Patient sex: M
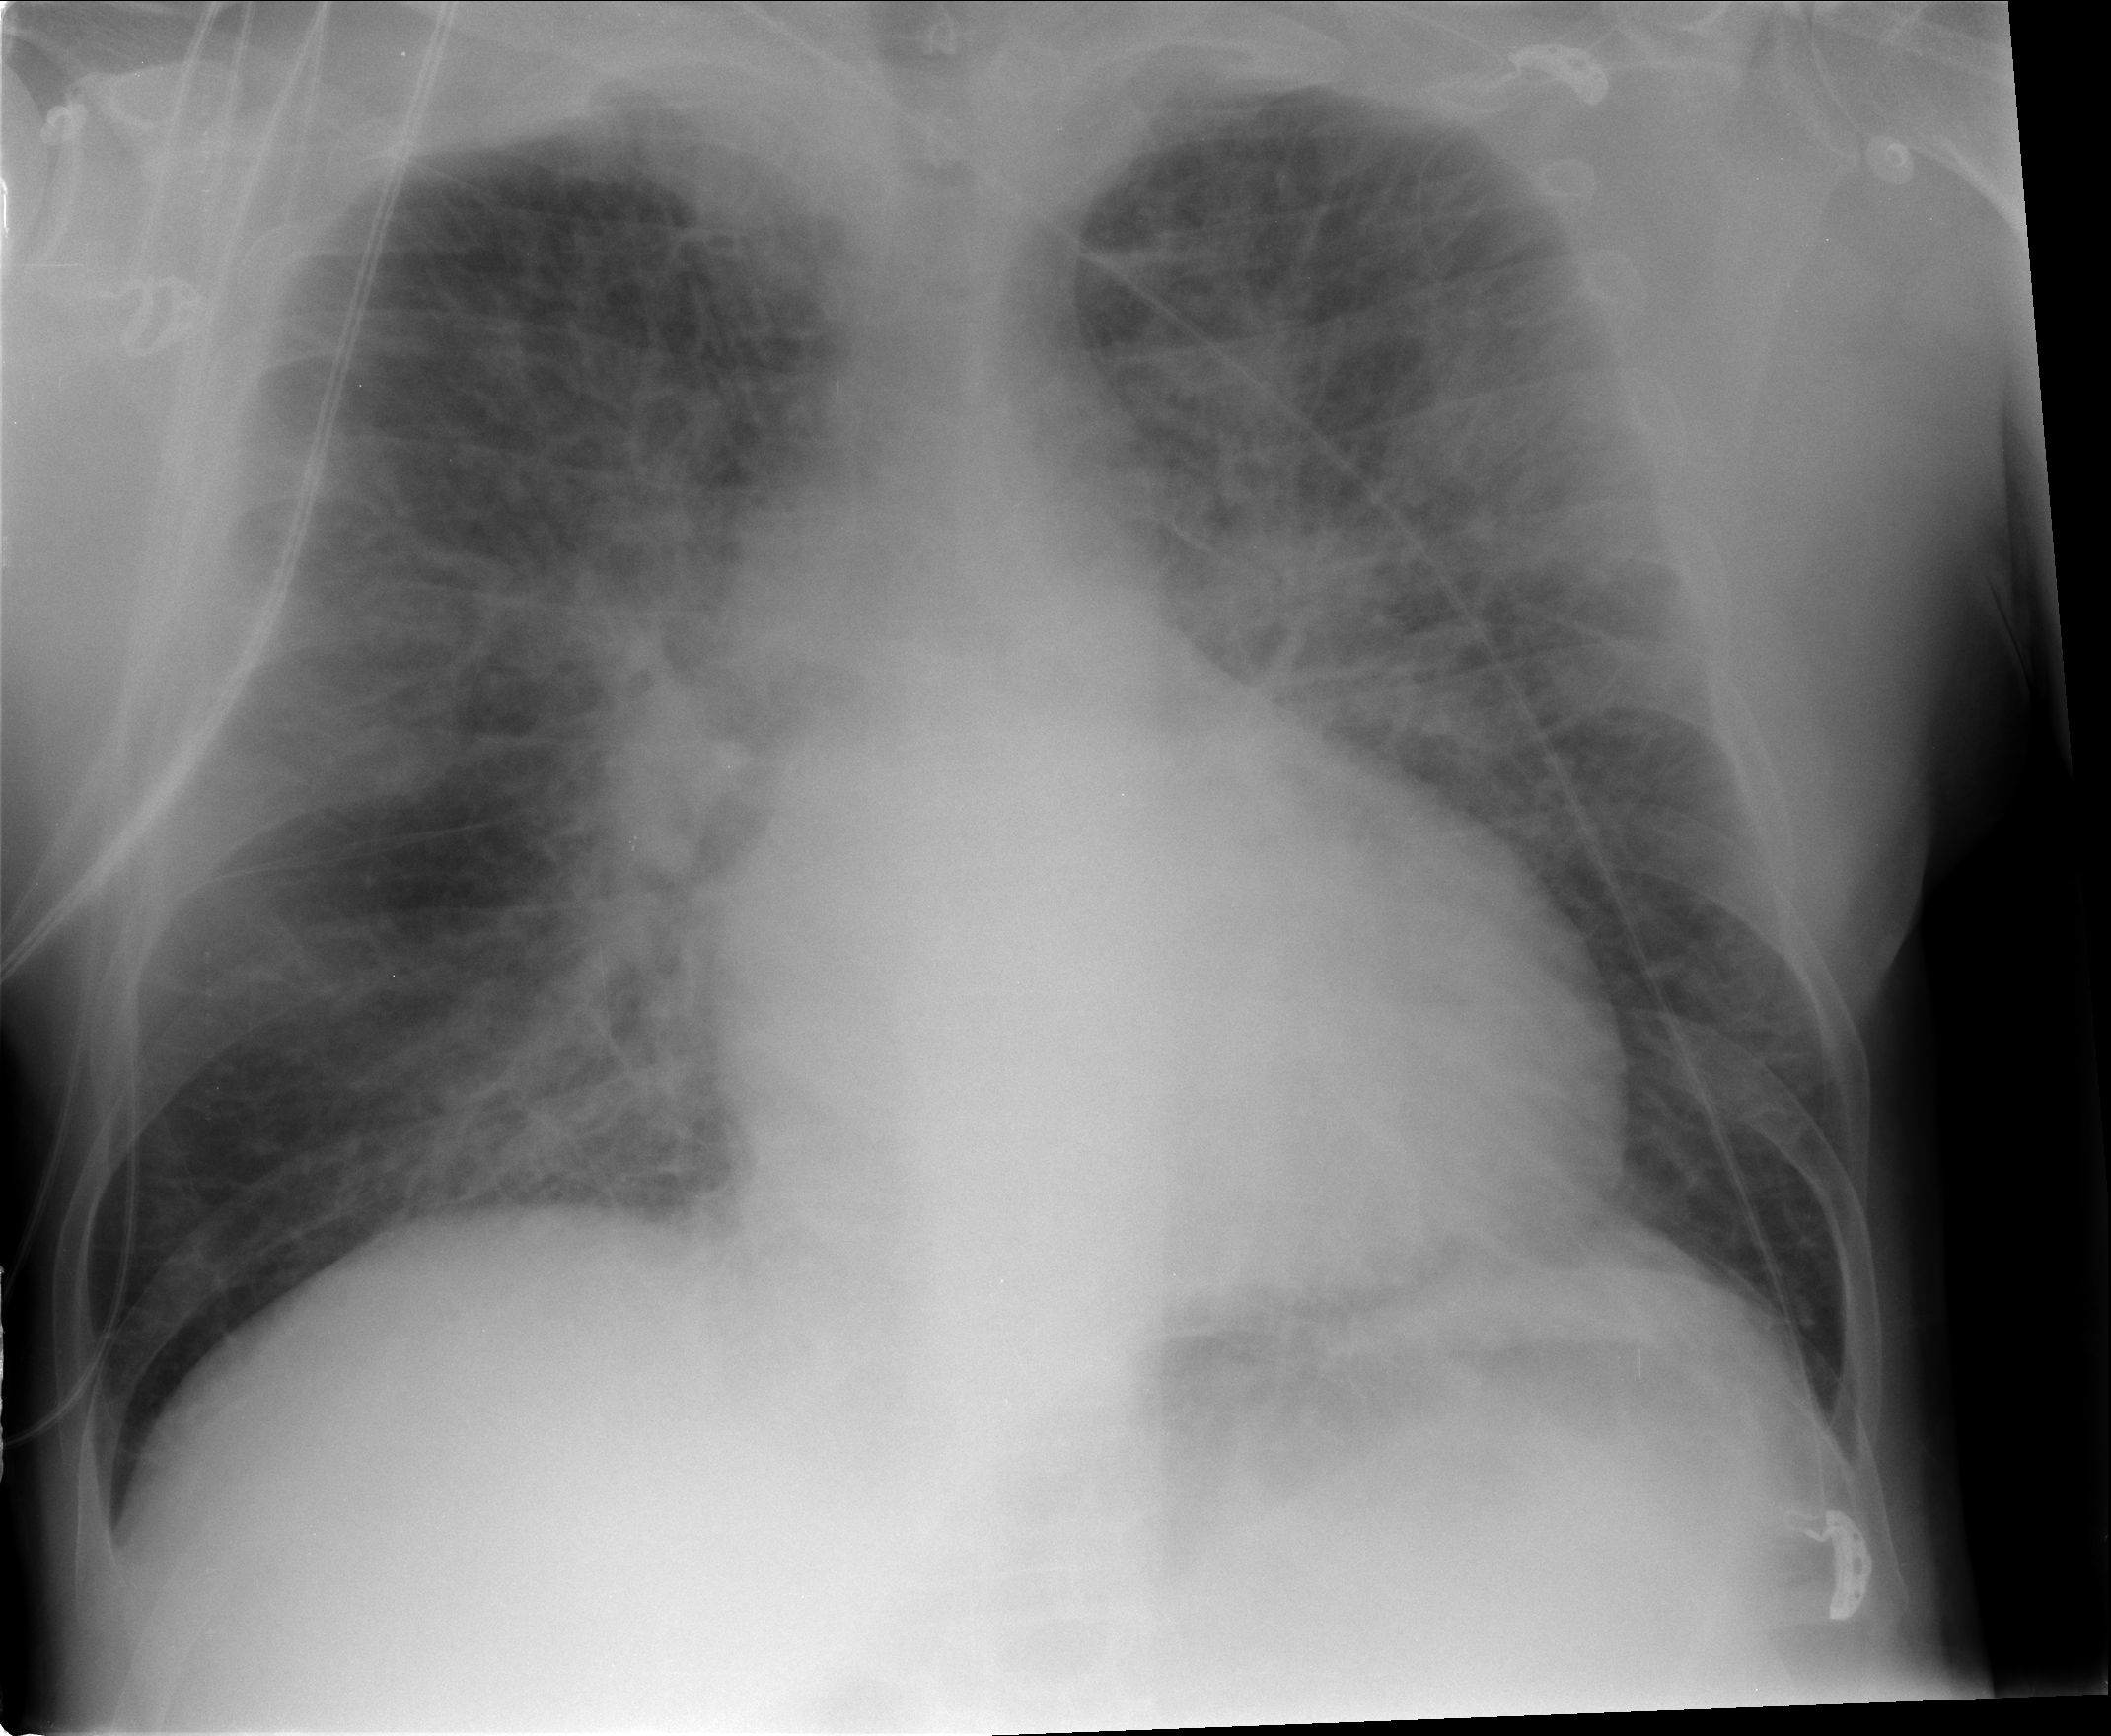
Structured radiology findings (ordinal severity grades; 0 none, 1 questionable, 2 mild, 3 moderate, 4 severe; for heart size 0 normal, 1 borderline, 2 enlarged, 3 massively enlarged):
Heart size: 2
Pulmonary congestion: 3
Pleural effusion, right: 0
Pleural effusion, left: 0
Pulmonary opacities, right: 2
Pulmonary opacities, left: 2
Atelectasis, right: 2
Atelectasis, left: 2